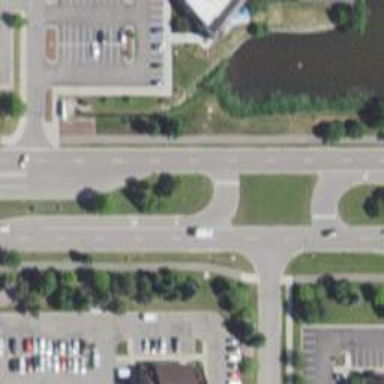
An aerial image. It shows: Asphalt road with secondary link designation.